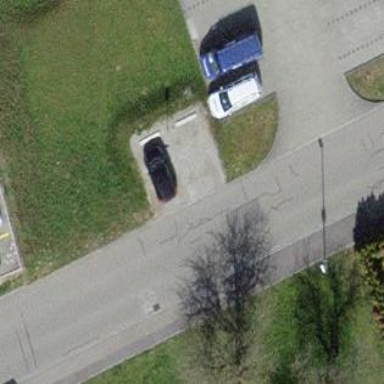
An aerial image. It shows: Parking area with pebblestone surface.